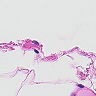
Metastatic tissue present: no